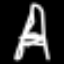
Label: The Eiffel Tower